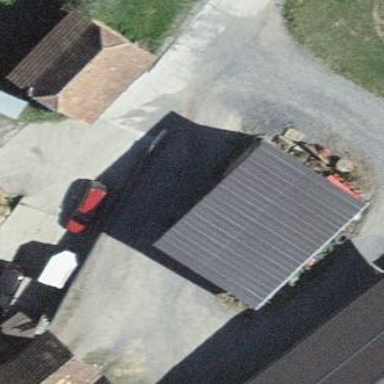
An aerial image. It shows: Barn.